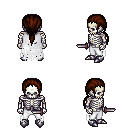
a pixel art fantasy rpg character, male body template, skeleton, white tattered cape, white pants, brown ponytail hairstyle, metal boots, dagger, four views (front, back, left, right), 2x2 character sprite sheet, small pixel art, hard edges, no anti-aliasing